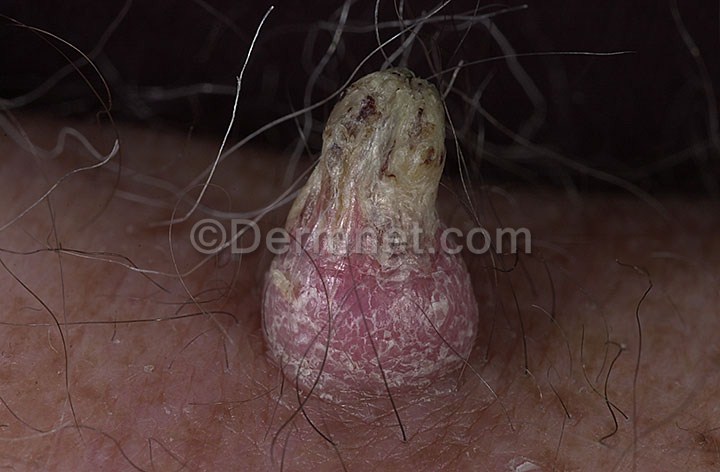
Disease: Actinic Keratosis Basal Cell Carcinoma and other Malignant Lesions